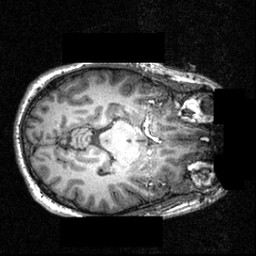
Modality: T1w
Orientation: axial
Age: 21
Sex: male
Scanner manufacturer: siemens
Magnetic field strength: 3.951 T
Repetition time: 1.5 s
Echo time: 0.00335 s